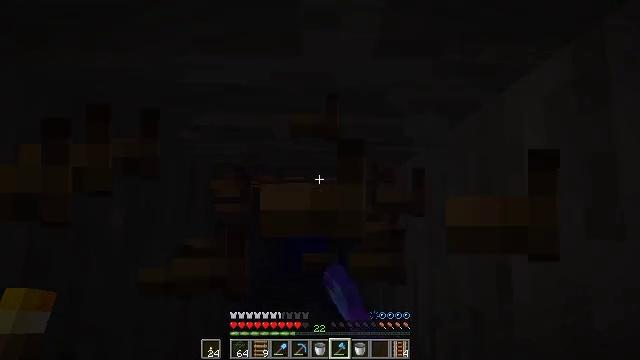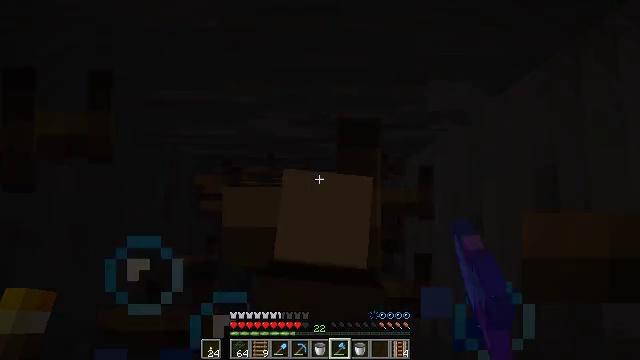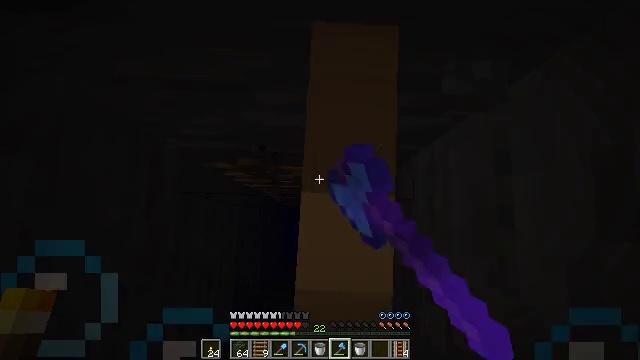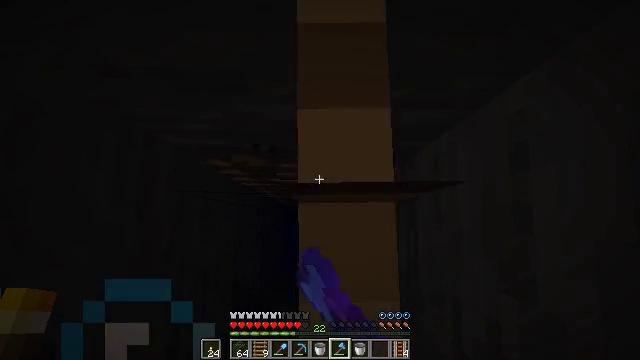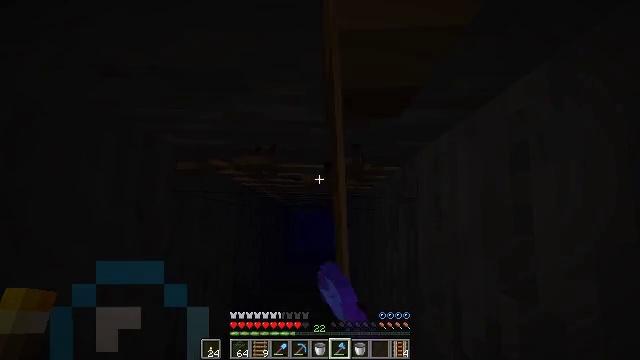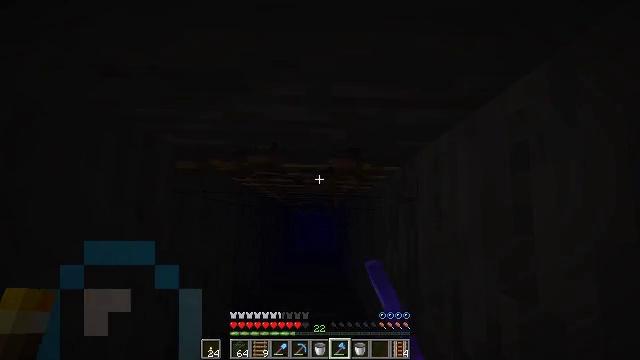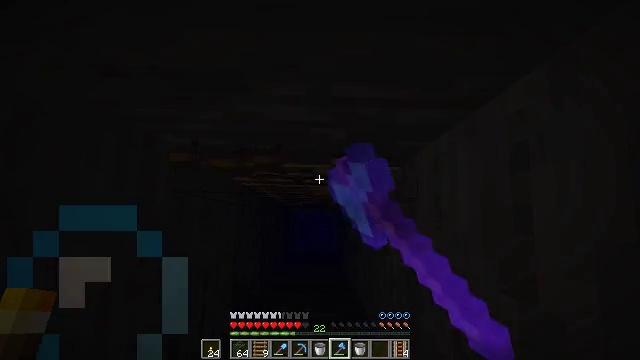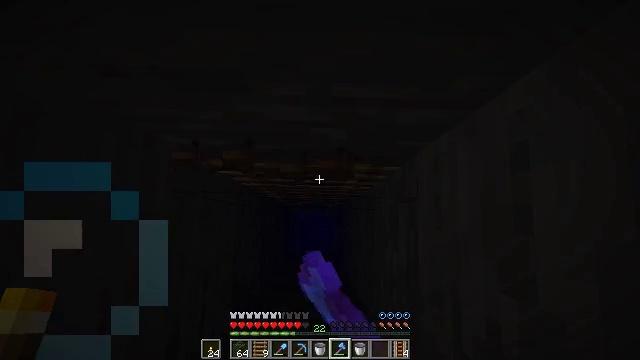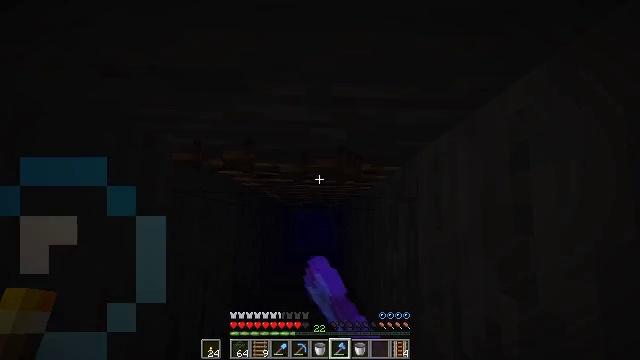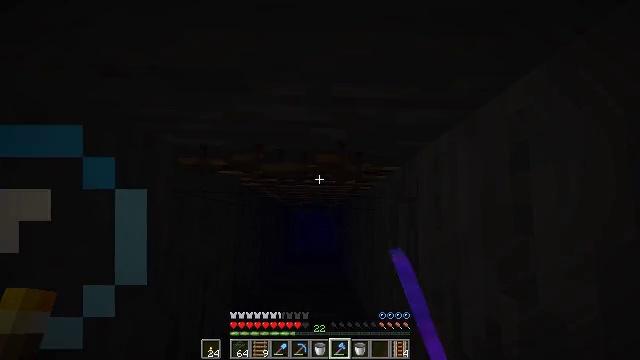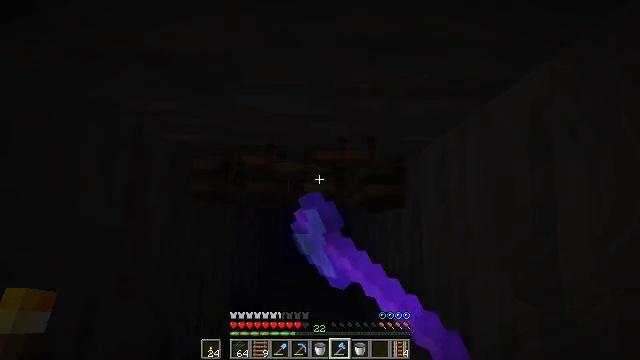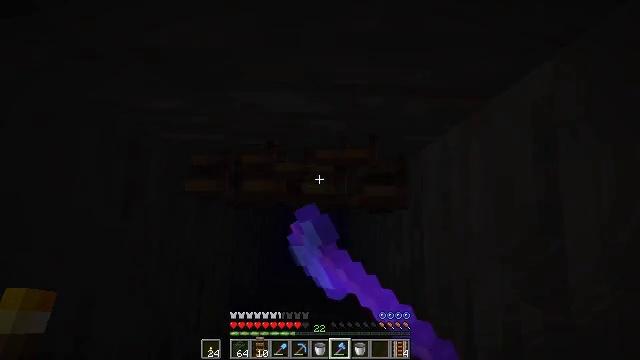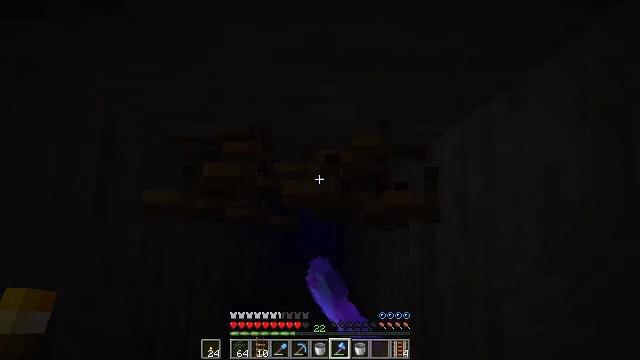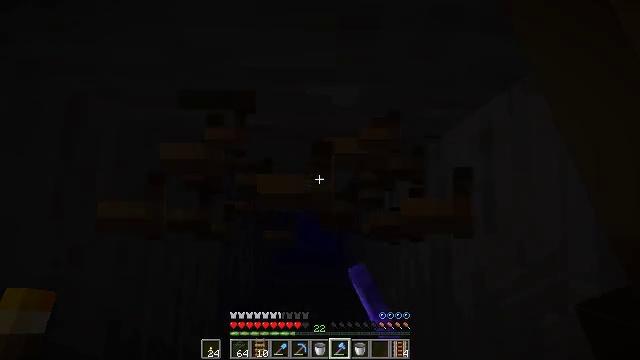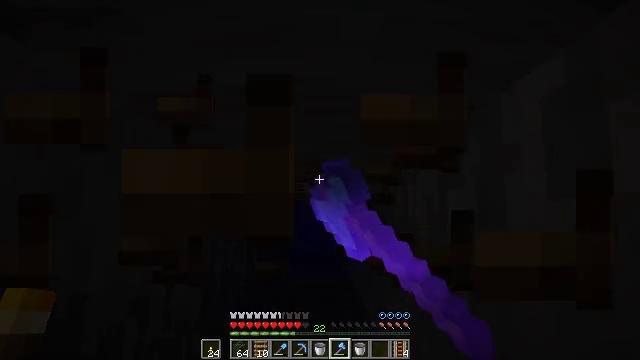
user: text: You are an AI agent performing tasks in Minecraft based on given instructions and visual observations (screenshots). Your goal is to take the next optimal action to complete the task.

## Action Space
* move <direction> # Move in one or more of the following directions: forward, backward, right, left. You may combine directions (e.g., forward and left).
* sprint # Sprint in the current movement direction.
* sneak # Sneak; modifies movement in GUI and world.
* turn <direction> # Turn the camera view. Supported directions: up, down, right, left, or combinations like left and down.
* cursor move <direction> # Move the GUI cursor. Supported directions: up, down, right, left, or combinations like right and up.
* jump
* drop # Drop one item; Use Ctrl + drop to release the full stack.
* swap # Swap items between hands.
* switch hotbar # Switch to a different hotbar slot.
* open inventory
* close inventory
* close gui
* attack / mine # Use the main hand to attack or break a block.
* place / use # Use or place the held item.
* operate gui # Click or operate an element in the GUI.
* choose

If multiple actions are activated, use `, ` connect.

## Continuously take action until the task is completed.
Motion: motion action
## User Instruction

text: Disassemble the ladder.
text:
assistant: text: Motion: sneak, attack / mine
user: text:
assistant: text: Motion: sneak, attack / mine
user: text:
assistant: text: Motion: sneak, attack / mine
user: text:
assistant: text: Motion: sneak, attack / mine
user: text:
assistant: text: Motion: sneak, attack / mine
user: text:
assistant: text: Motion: sneak, attack / mine
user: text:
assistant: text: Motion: sneak, attack / mine
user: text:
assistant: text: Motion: sneak, attack / mine
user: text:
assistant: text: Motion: sneak, attack / mine
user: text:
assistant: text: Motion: sneak, attack / mine
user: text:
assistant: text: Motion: sneak, attack / mine
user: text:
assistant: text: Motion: sneak, attack / mine
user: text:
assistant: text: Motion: sneak, attack / mine
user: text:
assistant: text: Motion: sneak, attack / mine
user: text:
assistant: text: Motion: sneak, attack / mine